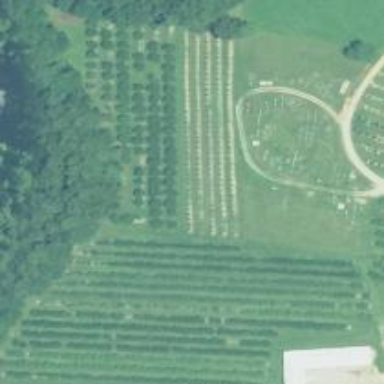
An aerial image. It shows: Orchard.